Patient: sex M, age 43
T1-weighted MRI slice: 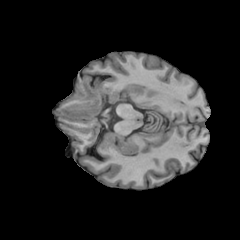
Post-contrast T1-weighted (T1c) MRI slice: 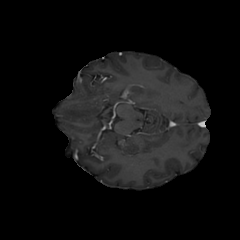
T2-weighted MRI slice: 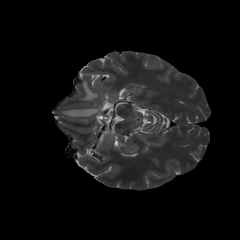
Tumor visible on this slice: yes
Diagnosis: Glioblastoma, IDH-wildtype
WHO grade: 4